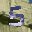
Label: 5